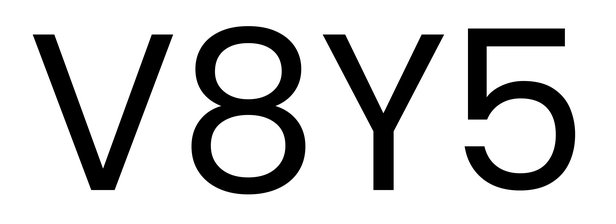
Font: Poppins-Regular